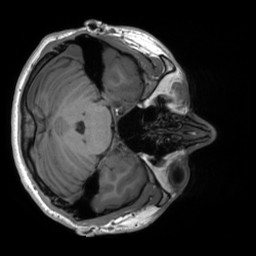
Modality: T1w
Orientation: axial
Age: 22
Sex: female
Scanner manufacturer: siemens
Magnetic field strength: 3 T
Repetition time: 1.8 s
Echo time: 0.00241 s